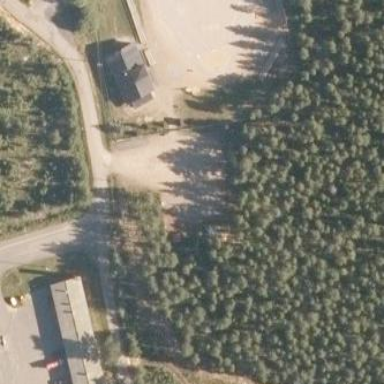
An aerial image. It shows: Parking area with gravel surface.